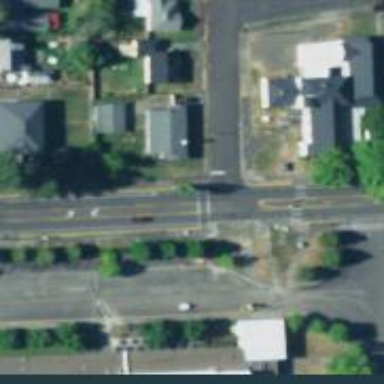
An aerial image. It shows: Marked road crossing.